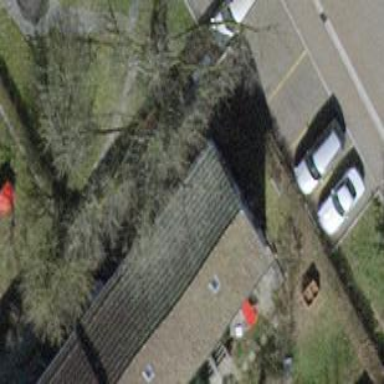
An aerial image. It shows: House with tile roof.